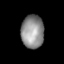
Tissue: lung
Cell type: Epithelial cells
Senescence score: 0.2314
Nuclear area (px): 741
Mean DAPI intensity: 141.58